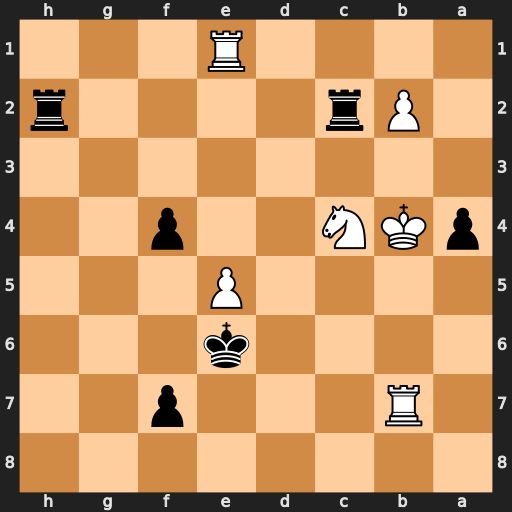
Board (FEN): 8/1R3p2/4k3/4P3/pKN2p2/8/1Pr4r/4R3
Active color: b
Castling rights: -
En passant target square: -
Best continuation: Rxb2+ Nxb2 Rxb2+ Kc3 Rxb7